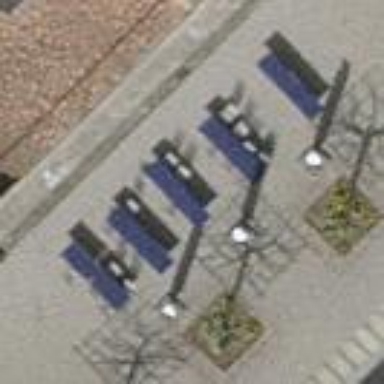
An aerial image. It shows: Outdoor seating area for leisure.